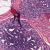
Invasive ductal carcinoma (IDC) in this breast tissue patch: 0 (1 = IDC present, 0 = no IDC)